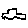
Label: car